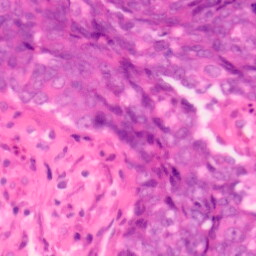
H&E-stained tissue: Colon